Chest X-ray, PA view. Patient: 51 years old, sex F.
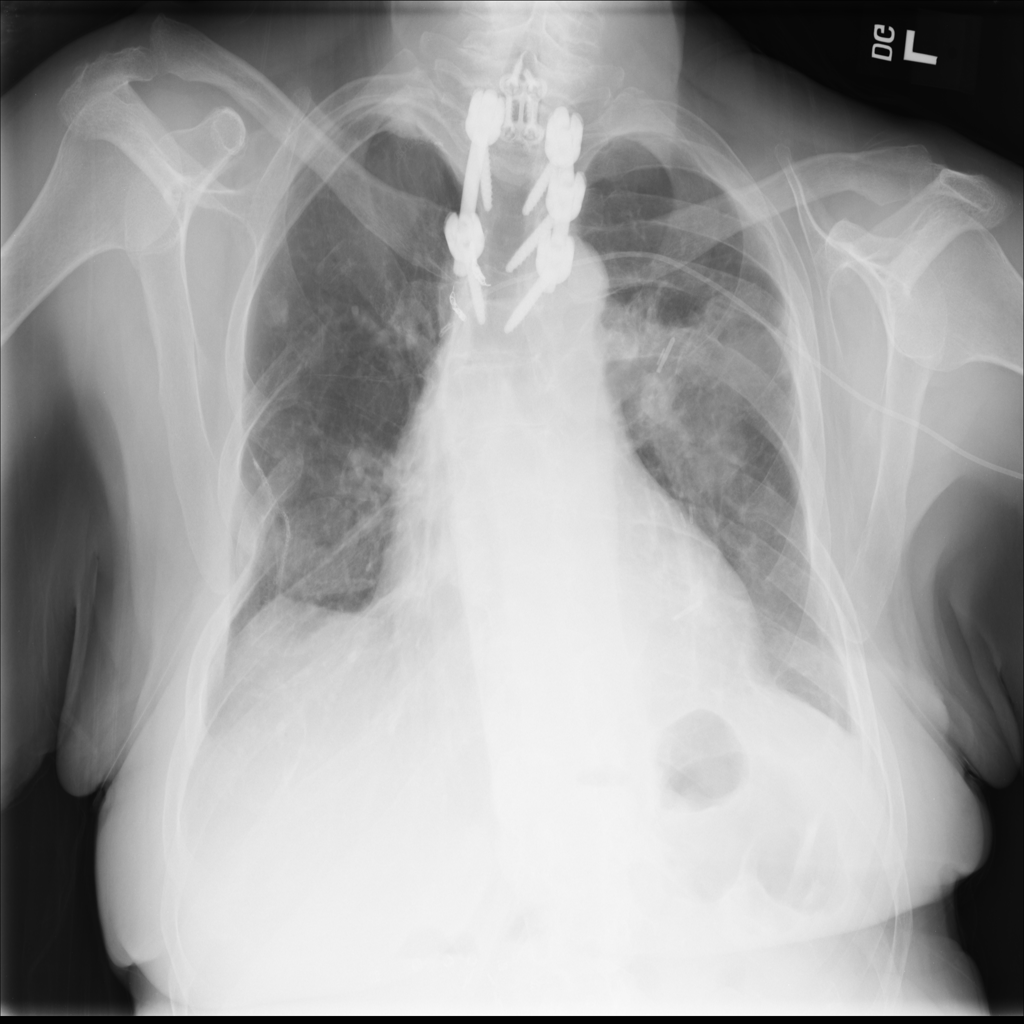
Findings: No Finding